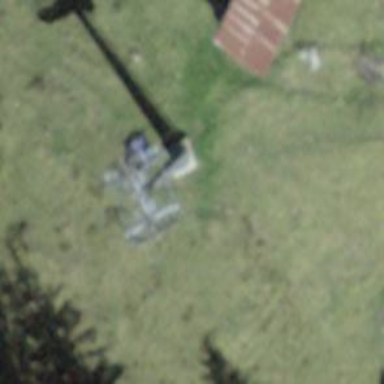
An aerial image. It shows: Pylon for aerialway.